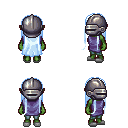
a pixel art fantasy rpg character, female body template, orc, green skin, chain tabard jacket, teal pants, white cyan extra-long hairstyle, metal helm, white slippers, four views (front, back, left, right), 2x2 character sprite sheet, small pixel art, hard edges, no anti-aliasing